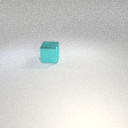
large cyan metal cube